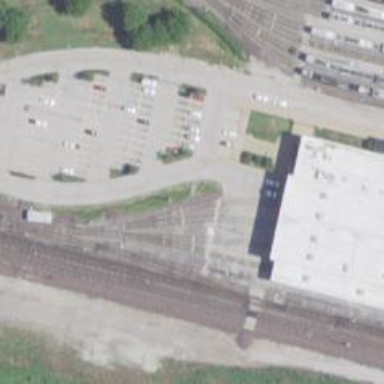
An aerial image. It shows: Light rail yard with electrified contact lines.